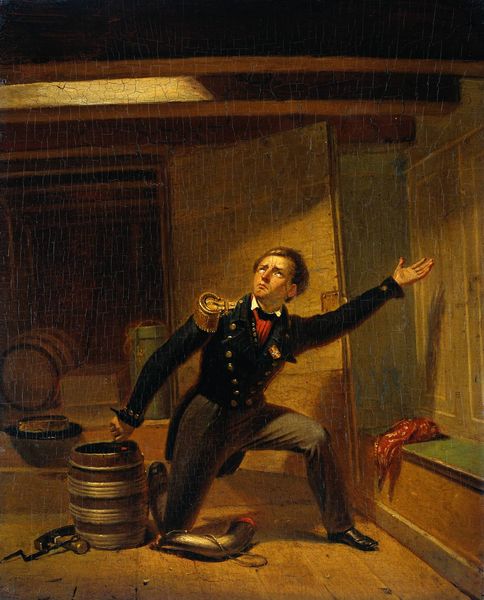
Titel: Van Speyk Putting the Spark to the Tinder, 5 February 1831, Van Speyk beim Zünden des Sprengstoffs, 5. Februar 1831
Künstler: Jacobus Schoemaker Doyer
Standort: Amsterdam
Institution: Rijksmuseum
Schlagwörter: blau, dunkel, fuß, gemälde, gott, hand, himmel, kopf, mann, meer, schatten, gelb, grün, ocker, see, sitzen, ausschnitt, bewegung, braun, fenster, finger, geste, grau, hell, holz, hut, licht, mund, nase, orange, raum, schwarz, tür, weiss, zimmer, blick, dach, rot, tuch, beige, malerei, anzug, hemd, hose, jung, mütze, wand, arm, augen, kragen, trauer, weit, bildnis, hals, horn, porträt, trinkhorn, öl, erde, sonne, boden, auge, gold, interieur, mantel, pose, stoff, adel, decke, knopf, schulter, kopfbedeckung, bein, schiff, schuhe, farbe, türe, ausdruck, bank, dielen, rang, material, angst, tau, untergang, frack, wein, diele, halstuch, balken, durchgang, stube, kammer, bretter, holzdielen, knie, zeigen, knöpfe, tor, oben, unten, wände, keller, gefäß, blut, seil, selbstmord, militär, schwert, uniform, knien, soldat, strafe, epauletten, kiste, napoleon, gestik, offizier, orden, stiefel, fass, beutel, tasche, schuh, kasten, verzweiflung, gestus, öffnung, jüngling, werkzeug, soladt, gewehr, hammer, schreien, kniend, general, knieen, entschlossen, entschlossenheit, holzbank, lichtquelle, rotes tuch, fässer, kapitän, tröte, admiral, klappe, tornister, erleuchtung, paletten, deck, fässchen, verletzung, schief, rhetorisch, grüssen, schießen, rettung, holzbalken, franzose, abstellen, abstellraum, beioge, dachbalken, diehlen, einfallendes licht, hilflos, idee, insasse, kapern, kellerraum, luke, munition, pistole, pulver, pulverfass, schiesspulver, schießpulverfass, schiffs, schiffskabine, schulterklappe, sorge, speicher, tonne, trepan, verzweifeln, verzweifelt, vorrat, lager, kajüte, schwefel, kniet, epaulette, bohrer, trotz, falltür, dynamit, horn+, hilfsbedürftigkeit